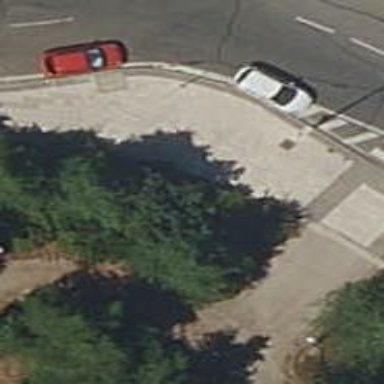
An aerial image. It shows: Sidewalk made of paving stones.